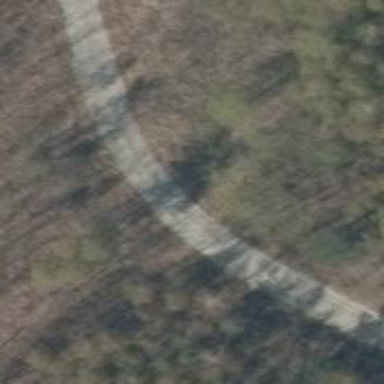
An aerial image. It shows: Sandy track with grade3 tracktype.